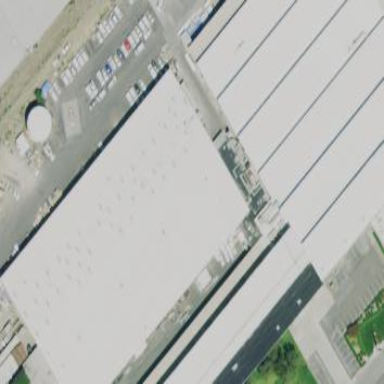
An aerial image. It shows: Industrial building.